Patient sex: M
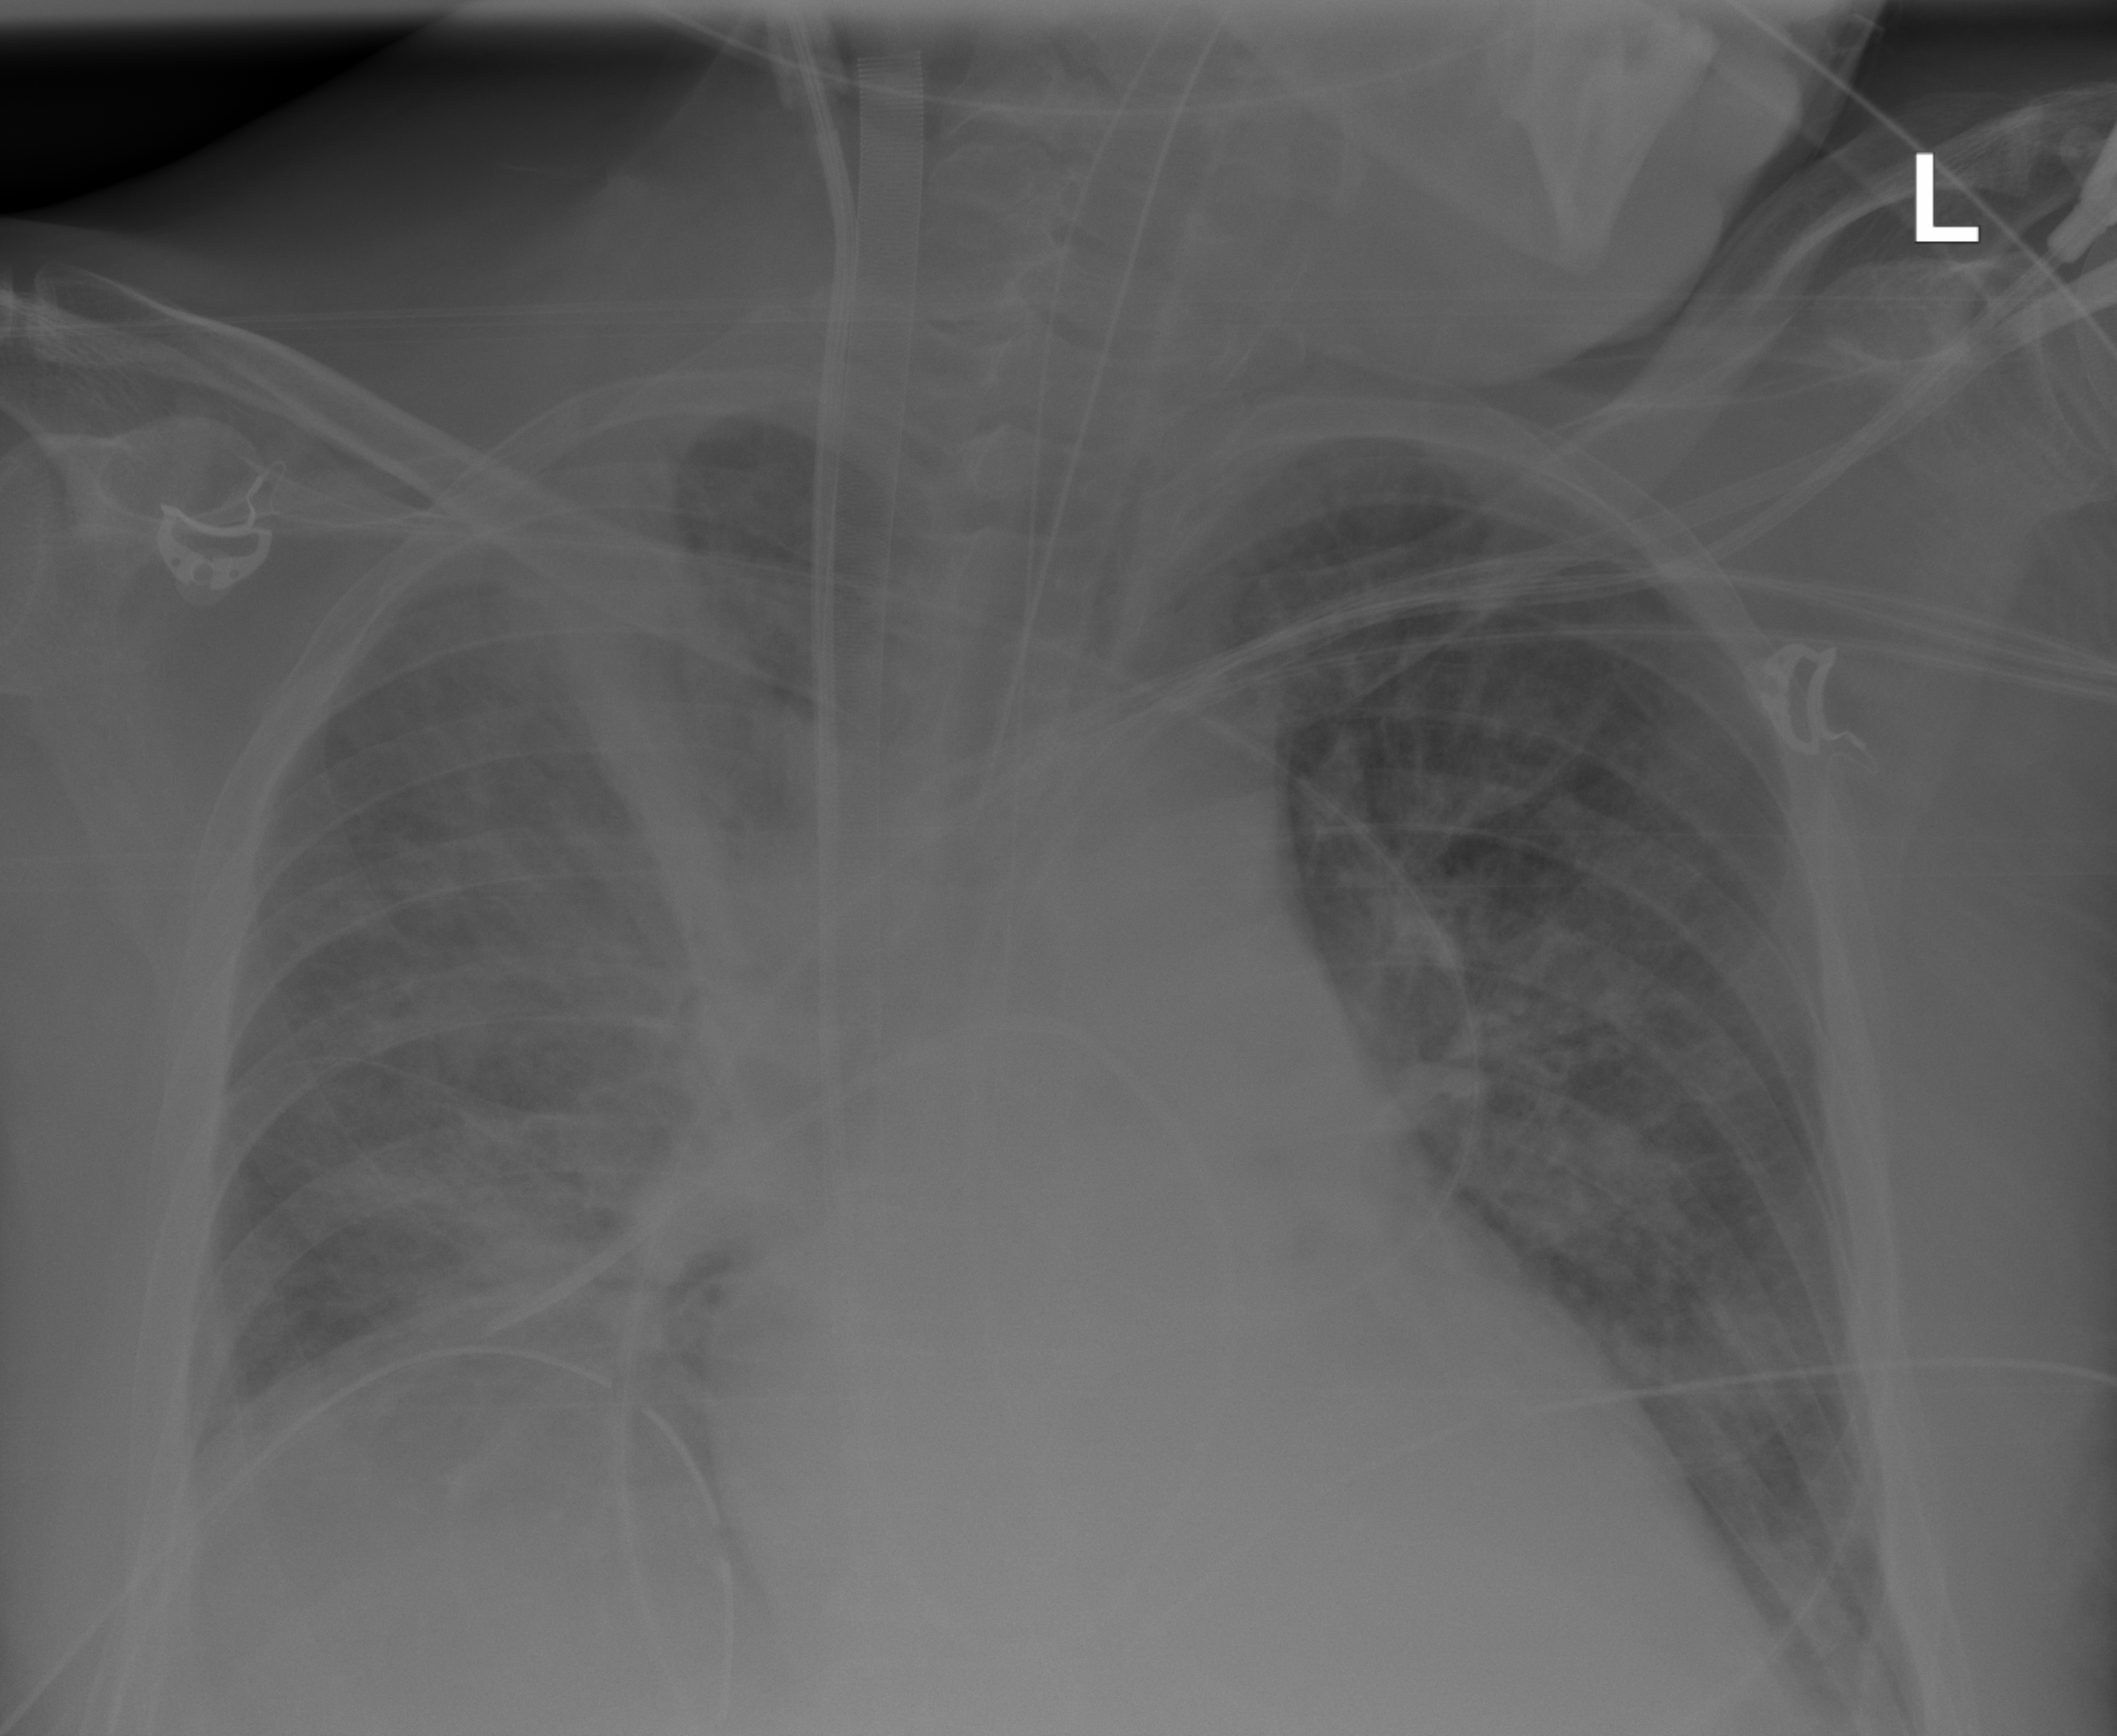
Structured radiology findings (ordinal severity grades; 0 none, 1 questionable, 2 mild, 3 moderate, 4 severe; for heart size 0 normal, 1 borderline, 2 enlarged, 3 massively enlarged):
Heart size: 2
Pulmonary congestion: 2
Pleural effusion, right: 2
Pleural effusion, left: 1
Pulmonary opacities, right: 3
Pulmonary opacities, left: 3
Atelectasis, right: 3
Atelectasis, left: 2